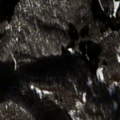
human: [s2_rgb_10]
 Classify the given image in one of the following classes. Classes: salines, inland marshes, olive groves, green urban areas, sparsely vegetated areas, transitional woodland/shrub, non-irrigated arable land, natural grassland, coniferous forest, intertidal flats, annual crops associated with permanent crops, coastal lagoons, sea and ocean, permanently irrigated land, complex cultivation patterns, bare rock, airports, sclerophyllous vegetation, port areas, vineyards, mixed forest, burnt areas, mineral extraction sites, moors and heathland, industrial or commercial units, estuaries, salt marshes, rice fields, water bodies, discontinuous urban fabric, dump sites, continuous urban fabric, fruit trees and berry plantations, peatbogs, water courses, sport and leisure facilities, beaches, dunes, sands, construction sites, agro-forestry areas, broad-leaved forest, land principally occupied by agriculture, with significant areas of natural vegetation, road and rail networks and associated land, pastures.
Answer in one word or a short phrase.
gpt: broad-leaved forest, mixed forest